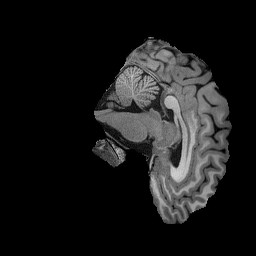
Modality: T1w
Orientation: sagittal
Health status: healthy